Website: bh-photo
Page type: customer-info-address
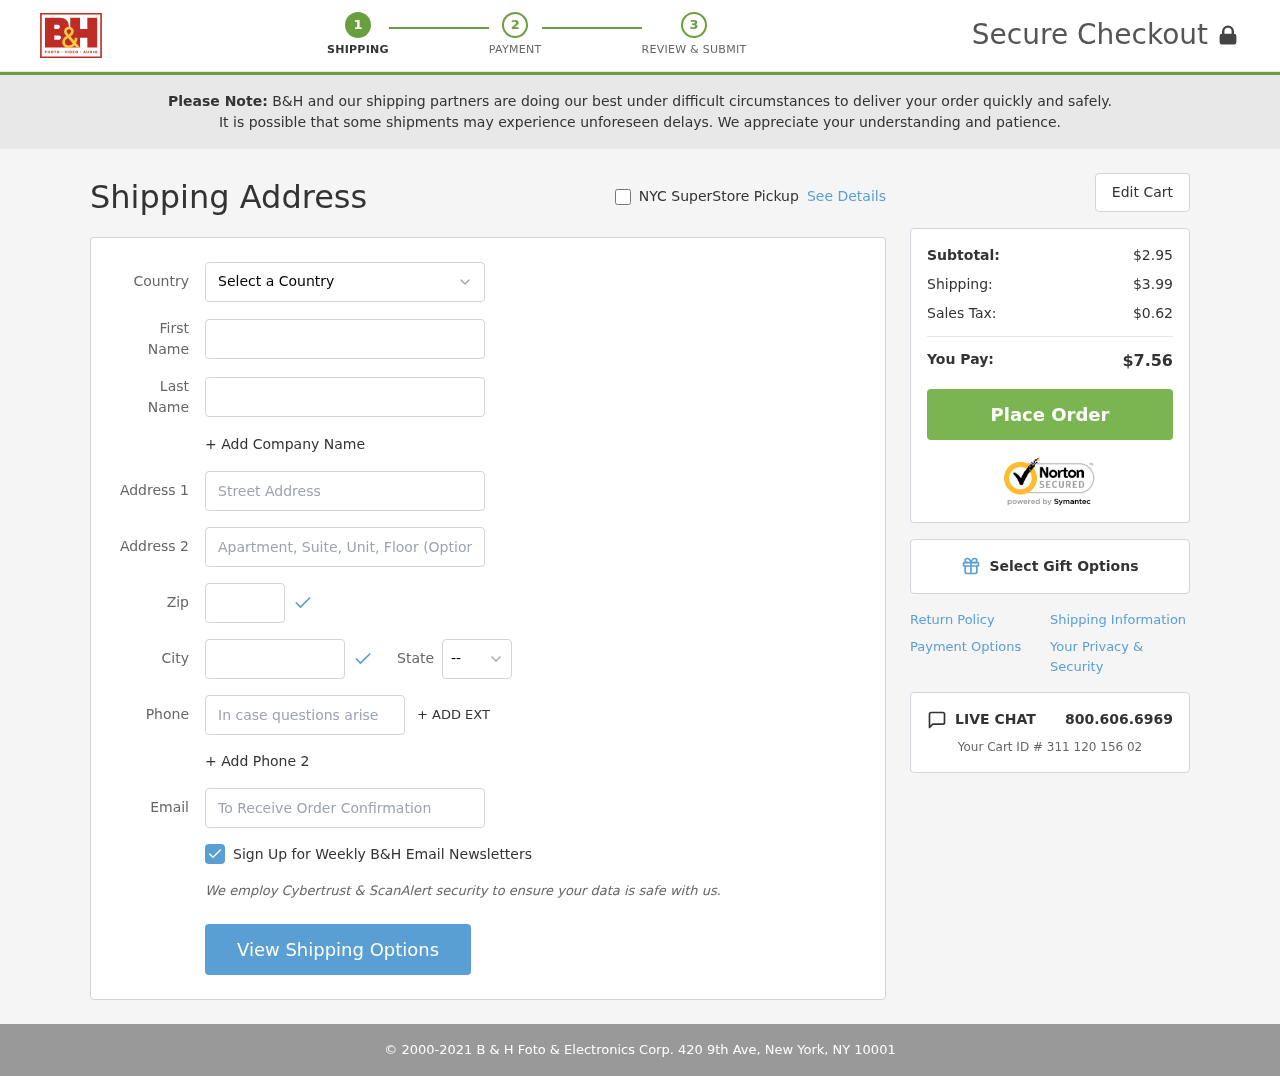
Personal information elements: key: PII_CITY
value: North Hector
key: PII_COUNTRY
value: United States
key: PII_EMAIL
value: scottpatel@gmail.com
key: PII_FIRSTNAME
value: Scott
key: PII_LASTNAME
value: Patel
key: PII_PHONE
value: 5476016350
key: PII_POSTCODE
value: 61506
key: PII_STATE_ABBR
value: WA
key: PII_STREET
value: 909 Donald Circle
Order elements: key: ORDER_SUBTOTAL
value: $2.95
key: ORDER_SHIPPING_COST
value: $3.99
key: ORDER_TAX
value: $0.62
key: ORDER_TOTAL
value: $7.56
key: ORDER_ID
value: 311 120 156 02